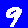
Digit: 9